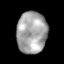
Tissue: lung
Cell type: T cells
Senescence score: 0.1934
Nuclear area (px): 1232
Mean DAPI intensity: 164.834